Question: I have a cron job running every 10-15 minutes pinging minecraft servers in my database, and if one of them returns "offline", the database records the time this happened and sticks in it the 'lastDT' (last downtime) table. My question is, how can I collect all of the times, and at the end of each month figure out the average downtime (if any). I assume this would be '((totalMinutesInMonth-totalMinutesOfDT)*100)'. Is there a way to do this? To get a better idea of what I'm dealing with, here is some code to reference:
'''
<?php
require_once './inc/connectToDB.php';
date_default_timezone_set('UTC');
session_start();
try {
$collectServers = $database->prepare('SELECT * FROM servers');
$collectServers->execute();
$serversDat = $collectServers->fetchAll(PDO::FETCH_ASSOC);
} catch (PDOException $e) {
error_log($e->getMessage());
exit();
}
foreach ($serversDat as $server) {
try {
$remoteCon = @fsockopen(@gethostbyname($server['address']),$server['port'],$errno,$errstr,1);
$connected = false;
if (@is_resource($remoteCon)) { $connected = true; @fclose($remoteCon); }
if ($connected) { $serverStat = 'Online'; } else { $serverStat = 'Offline'; }
if ($serverStat == 'Offline') {
$downTime=date('H:i:s',time());
} else {
$downTime=0;
}
$reinsert = $database->prepare('UPDATE servers SET status=:status,lastPing=:time,lastDT=:lastdt WHERE id=:id');
$reinsert->bindValue(':id',$server['id'],PDO::PARAM_INT);
$reinsert->bindValue(':status',$serverStat,PDO::PARAM_STR);
$reinsert->bindValue(':time',date('H:sa T',time()),PDO::PARAM_STR);
$reinsert->bindValue(':lastdt',$downTime,PDO::PARAM_STR);
$reinsert->execute();
} catch (PDOException $e) {
error_log($e->getMessage());
exit();
}
}
unset($database);
exit();
?>
'''
The database table looks like:

(<URL>
If I can provide more info, I'd be glad to do so. Not sure what to do from here, however. Thanks in advance.
EDIT: If anyone has any idea how to do this more efficiently, I'm all for rewriting. This is not working out for me.
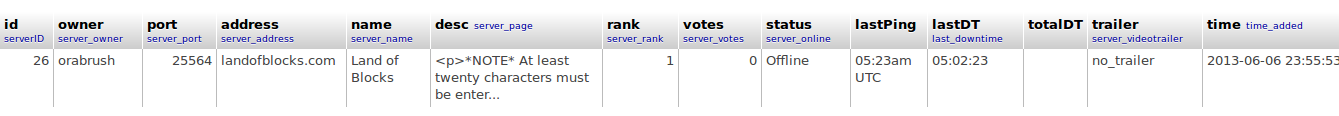
Answer: It seems like finding the time the server went down is only half of the equation. You will also need to know when the server came back up.
'''
Down at 10:00AM, Up at 10:15AM equals 15min downtime.
'''
You will need to store that in the database somewhere. That isn't solution, but it does seem like the next step.